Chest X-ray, AP view. Patient: 54 years old, sex M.
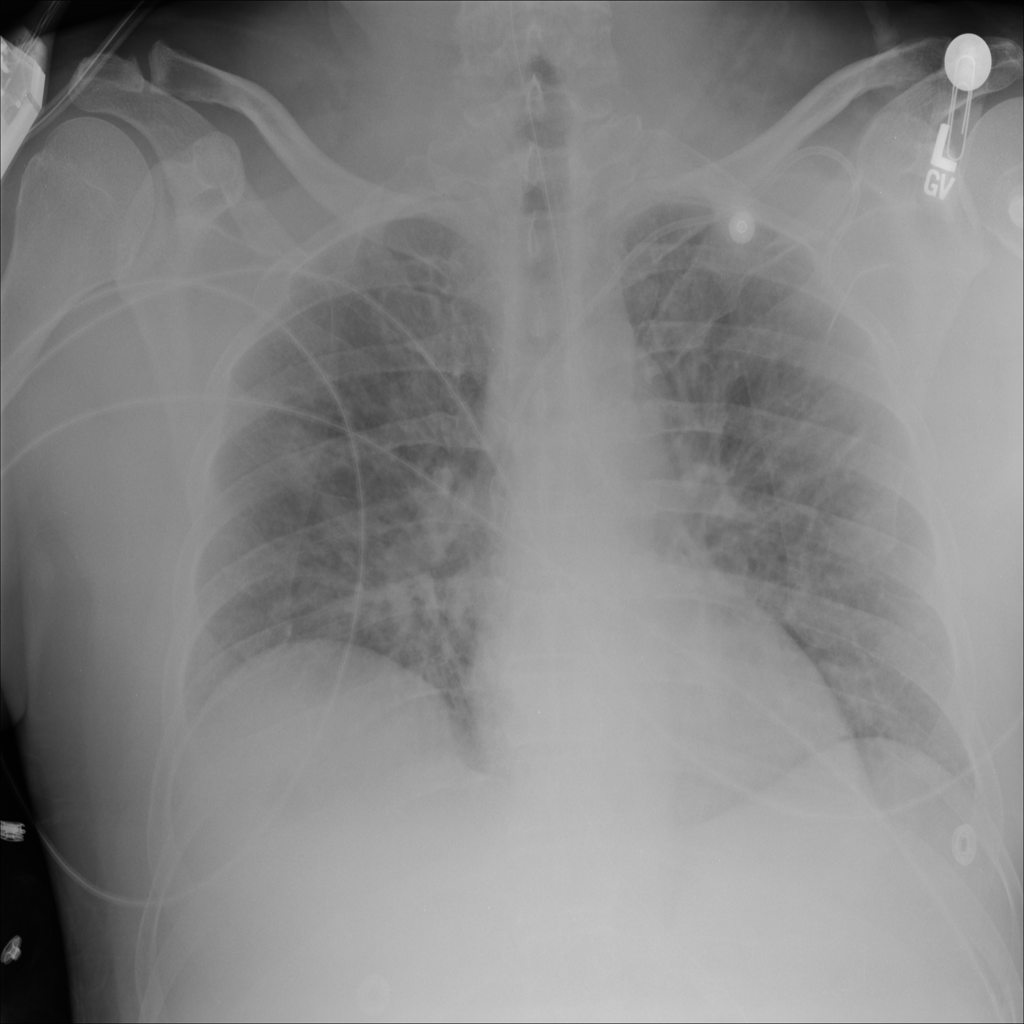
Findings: No Finding